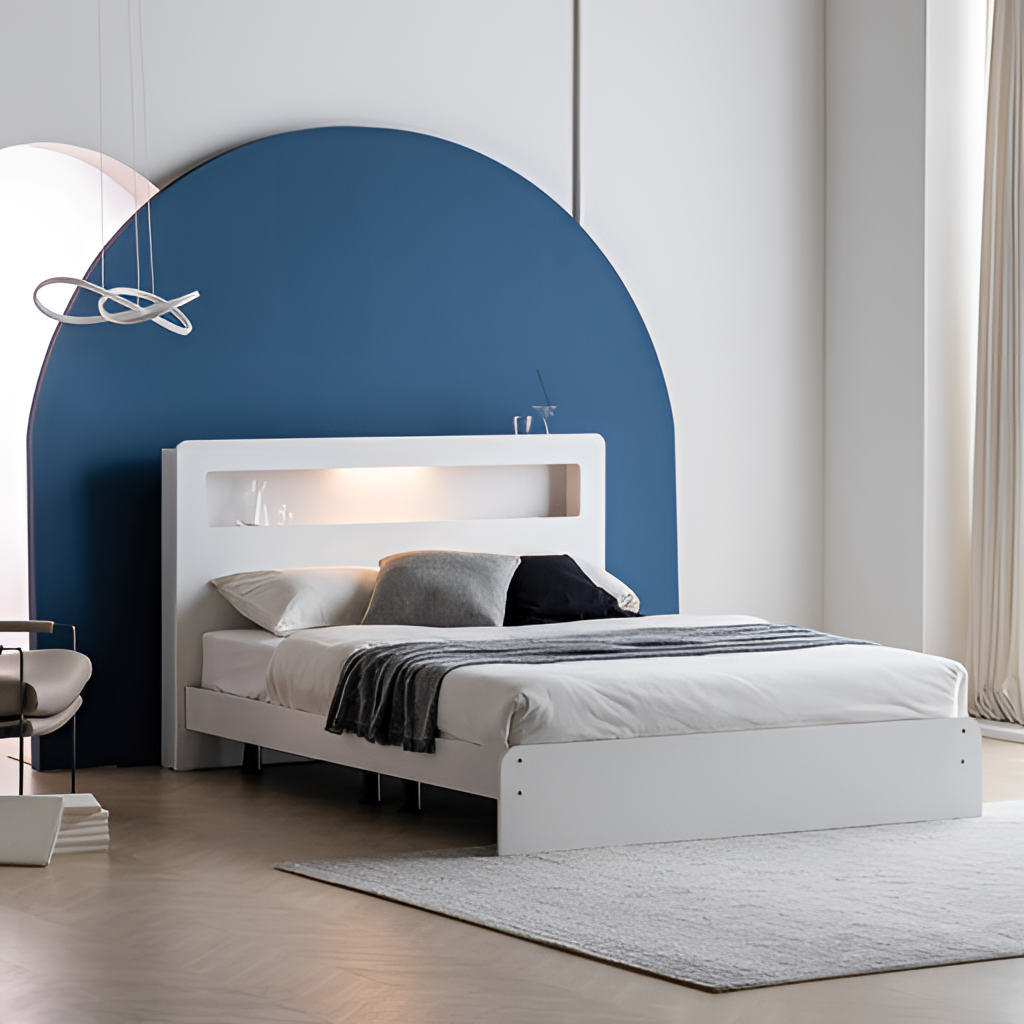
bedroom, wood backlit headboard bed, modern, paint wallpaper, with arch pattern pattern, beige wood flooring, with herringbone pattern